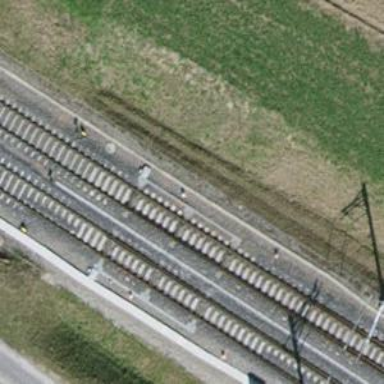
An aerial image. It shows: Railway switch.